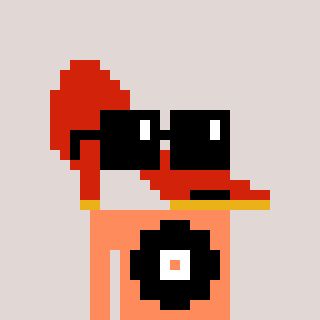
a pixel art character with square black sunglasses, a highheel-shaped head and a peachy-colored body on a warm background